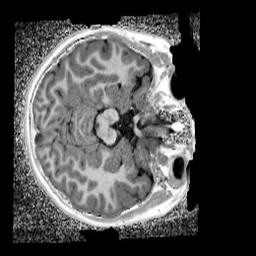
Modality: UNIT1_denoised
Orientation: axial
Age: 11
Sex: female
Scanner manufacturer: siemens
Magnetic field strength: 3 T
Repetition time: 4 s
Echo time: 0.00299 s